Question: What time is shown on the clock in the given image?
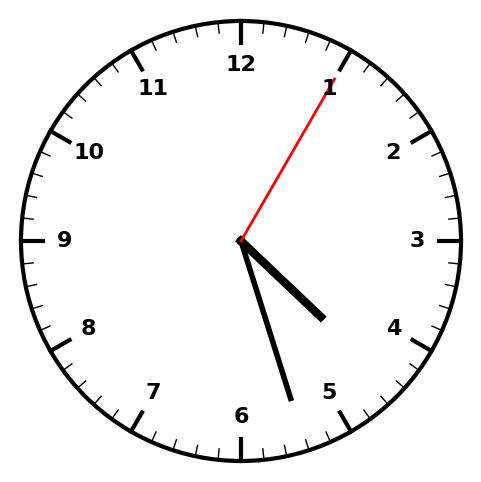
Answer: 04:27:05